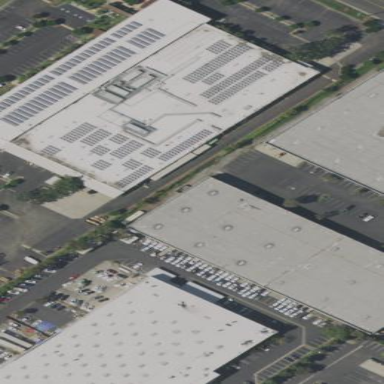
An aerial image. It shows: Industrial building.